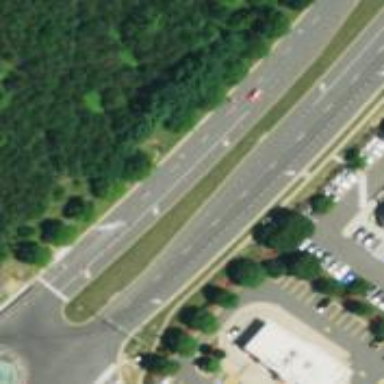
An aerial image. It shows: Secondary road with asphalt surface.